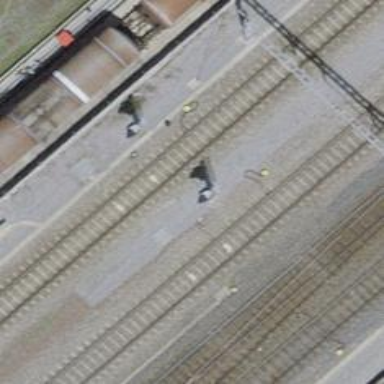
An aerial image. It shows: Railway signal.